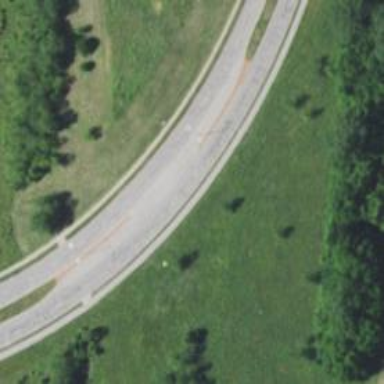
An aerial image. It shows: Secondary link road.